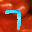
Label: 7